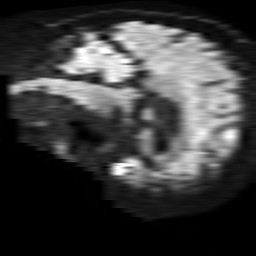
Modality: TRACE
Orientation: sagittal
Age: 62
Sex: male
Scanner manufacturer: philips
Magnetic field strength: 1.5 T
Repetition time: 4.6 s
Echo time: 0.08528 s